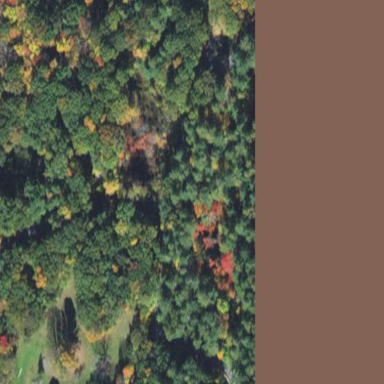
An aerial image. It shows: Nature reserve surrounded by woodland.